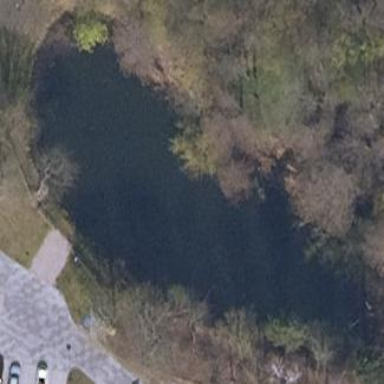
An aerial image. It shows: Peaceful pond surrounded by nature.